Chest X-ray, AP view. Patient: 39 years old, sex M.
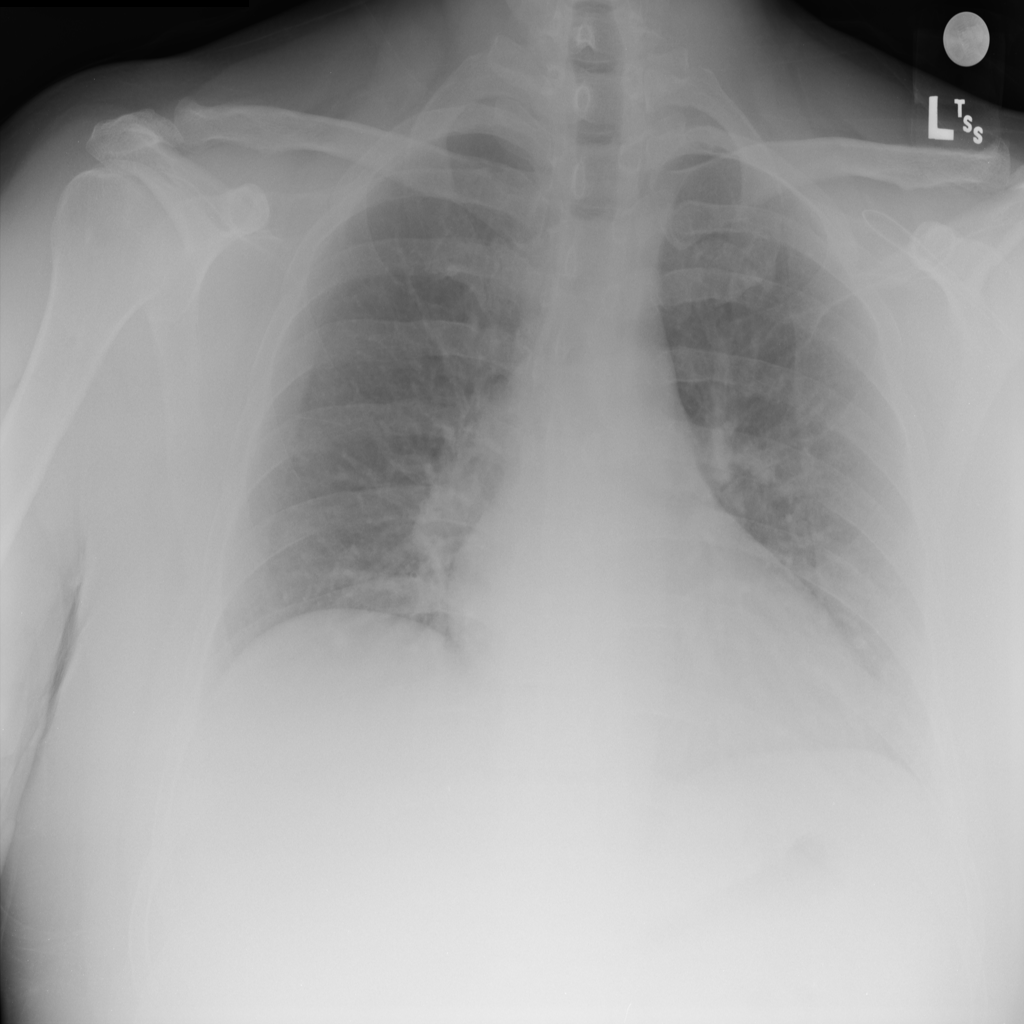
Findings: No Finding